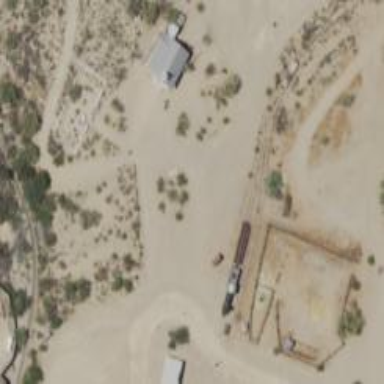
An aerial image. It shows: Train attraction.